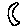
Label: moon